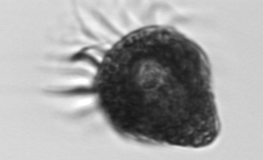
Label: Strombidium_morphotype2